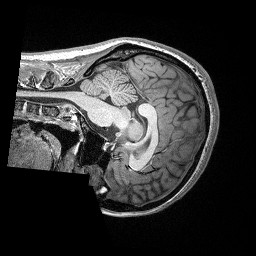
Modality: T1w
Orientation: sagittal
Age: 25
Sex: female